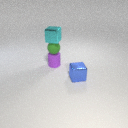
small green rubber sphere below small cyan metal cube